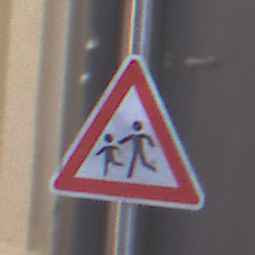
Verkehrszeichen: KinderRechts
Umgebung: Outdoor, Urban
Tageszeit: MorningAfternoon
Wetter: PartlyCloudy
Licht: Natural
Jahreszeit: NotSpecified
Kontrast: MediumContrast